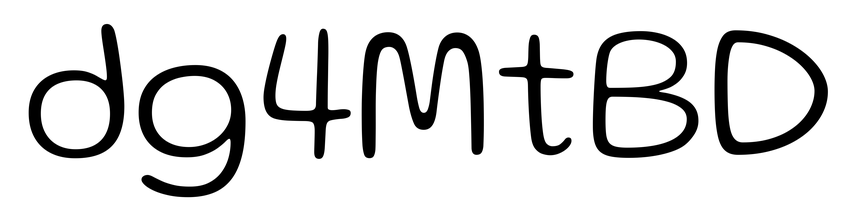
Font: Gluten_ExtraLight